Chest X-ray:
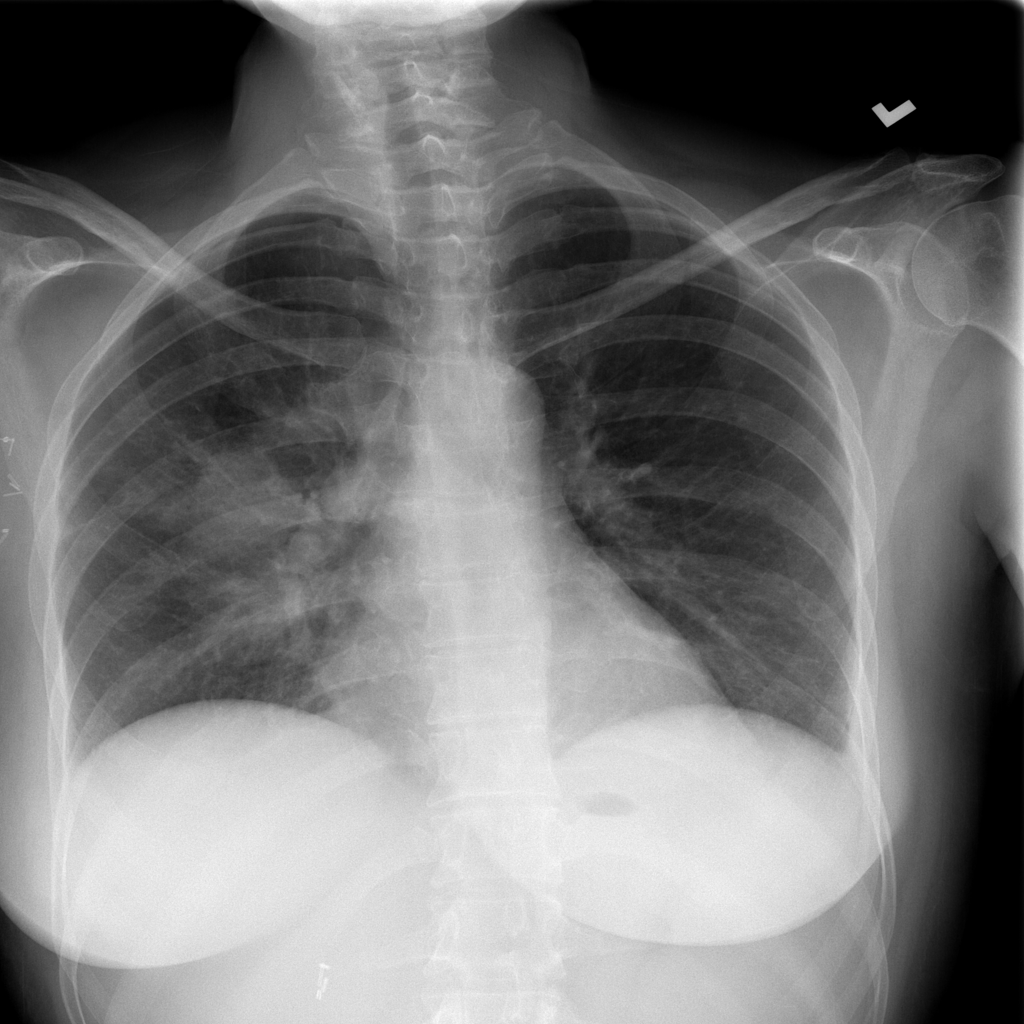
Findings: Consolidation, Pleural Thickening
No abnormal finding: no